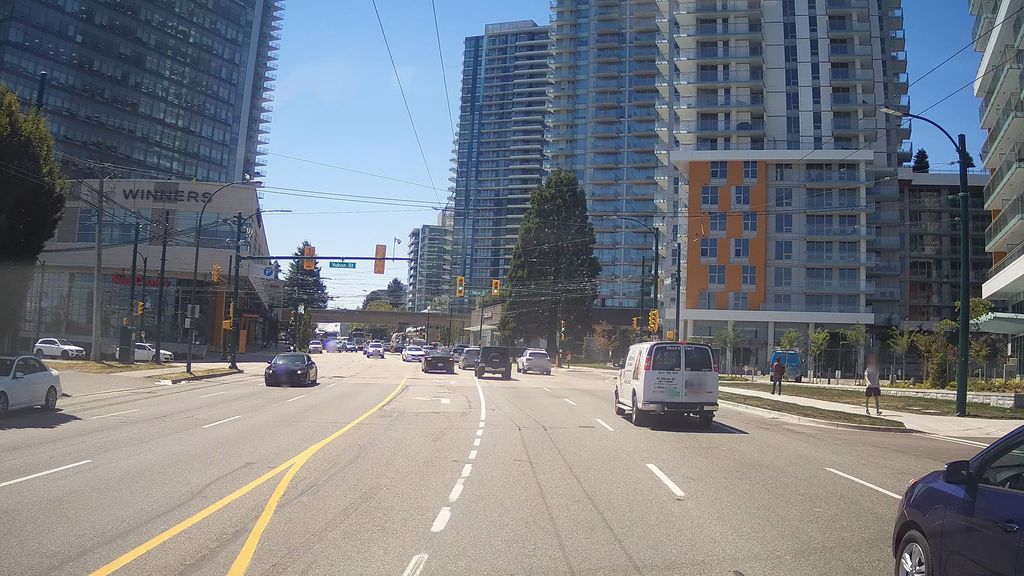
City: vancouver